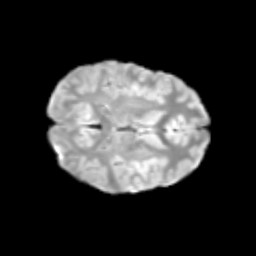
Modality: T2w
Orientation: axial
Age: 12
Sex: male
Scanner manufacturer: siemens
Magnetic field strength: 3 T
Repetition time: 3.8 s
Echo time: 0.07 s